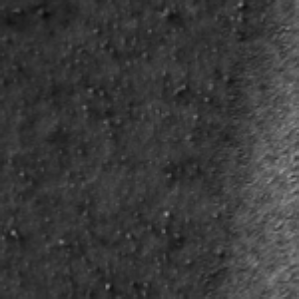
Label: frost